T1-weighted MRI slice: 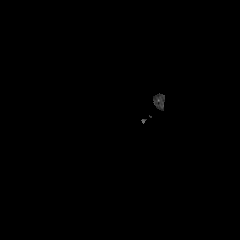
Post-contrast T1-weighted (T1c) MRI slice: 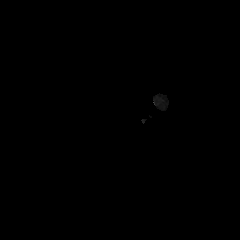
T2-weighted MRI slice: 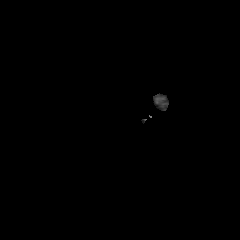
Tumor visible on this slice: no